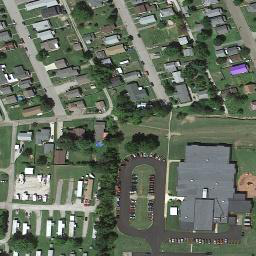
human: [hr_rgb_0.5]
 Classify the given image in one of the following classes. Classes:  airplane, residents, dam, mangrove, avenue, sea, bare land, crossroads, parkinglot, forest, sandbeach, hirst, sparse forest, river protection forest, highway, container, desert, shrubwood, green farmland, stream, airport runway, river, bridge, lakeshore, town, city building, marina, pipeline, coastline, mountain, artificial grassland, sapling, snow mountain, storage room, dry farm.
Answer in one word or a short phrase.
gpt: town